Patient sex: M
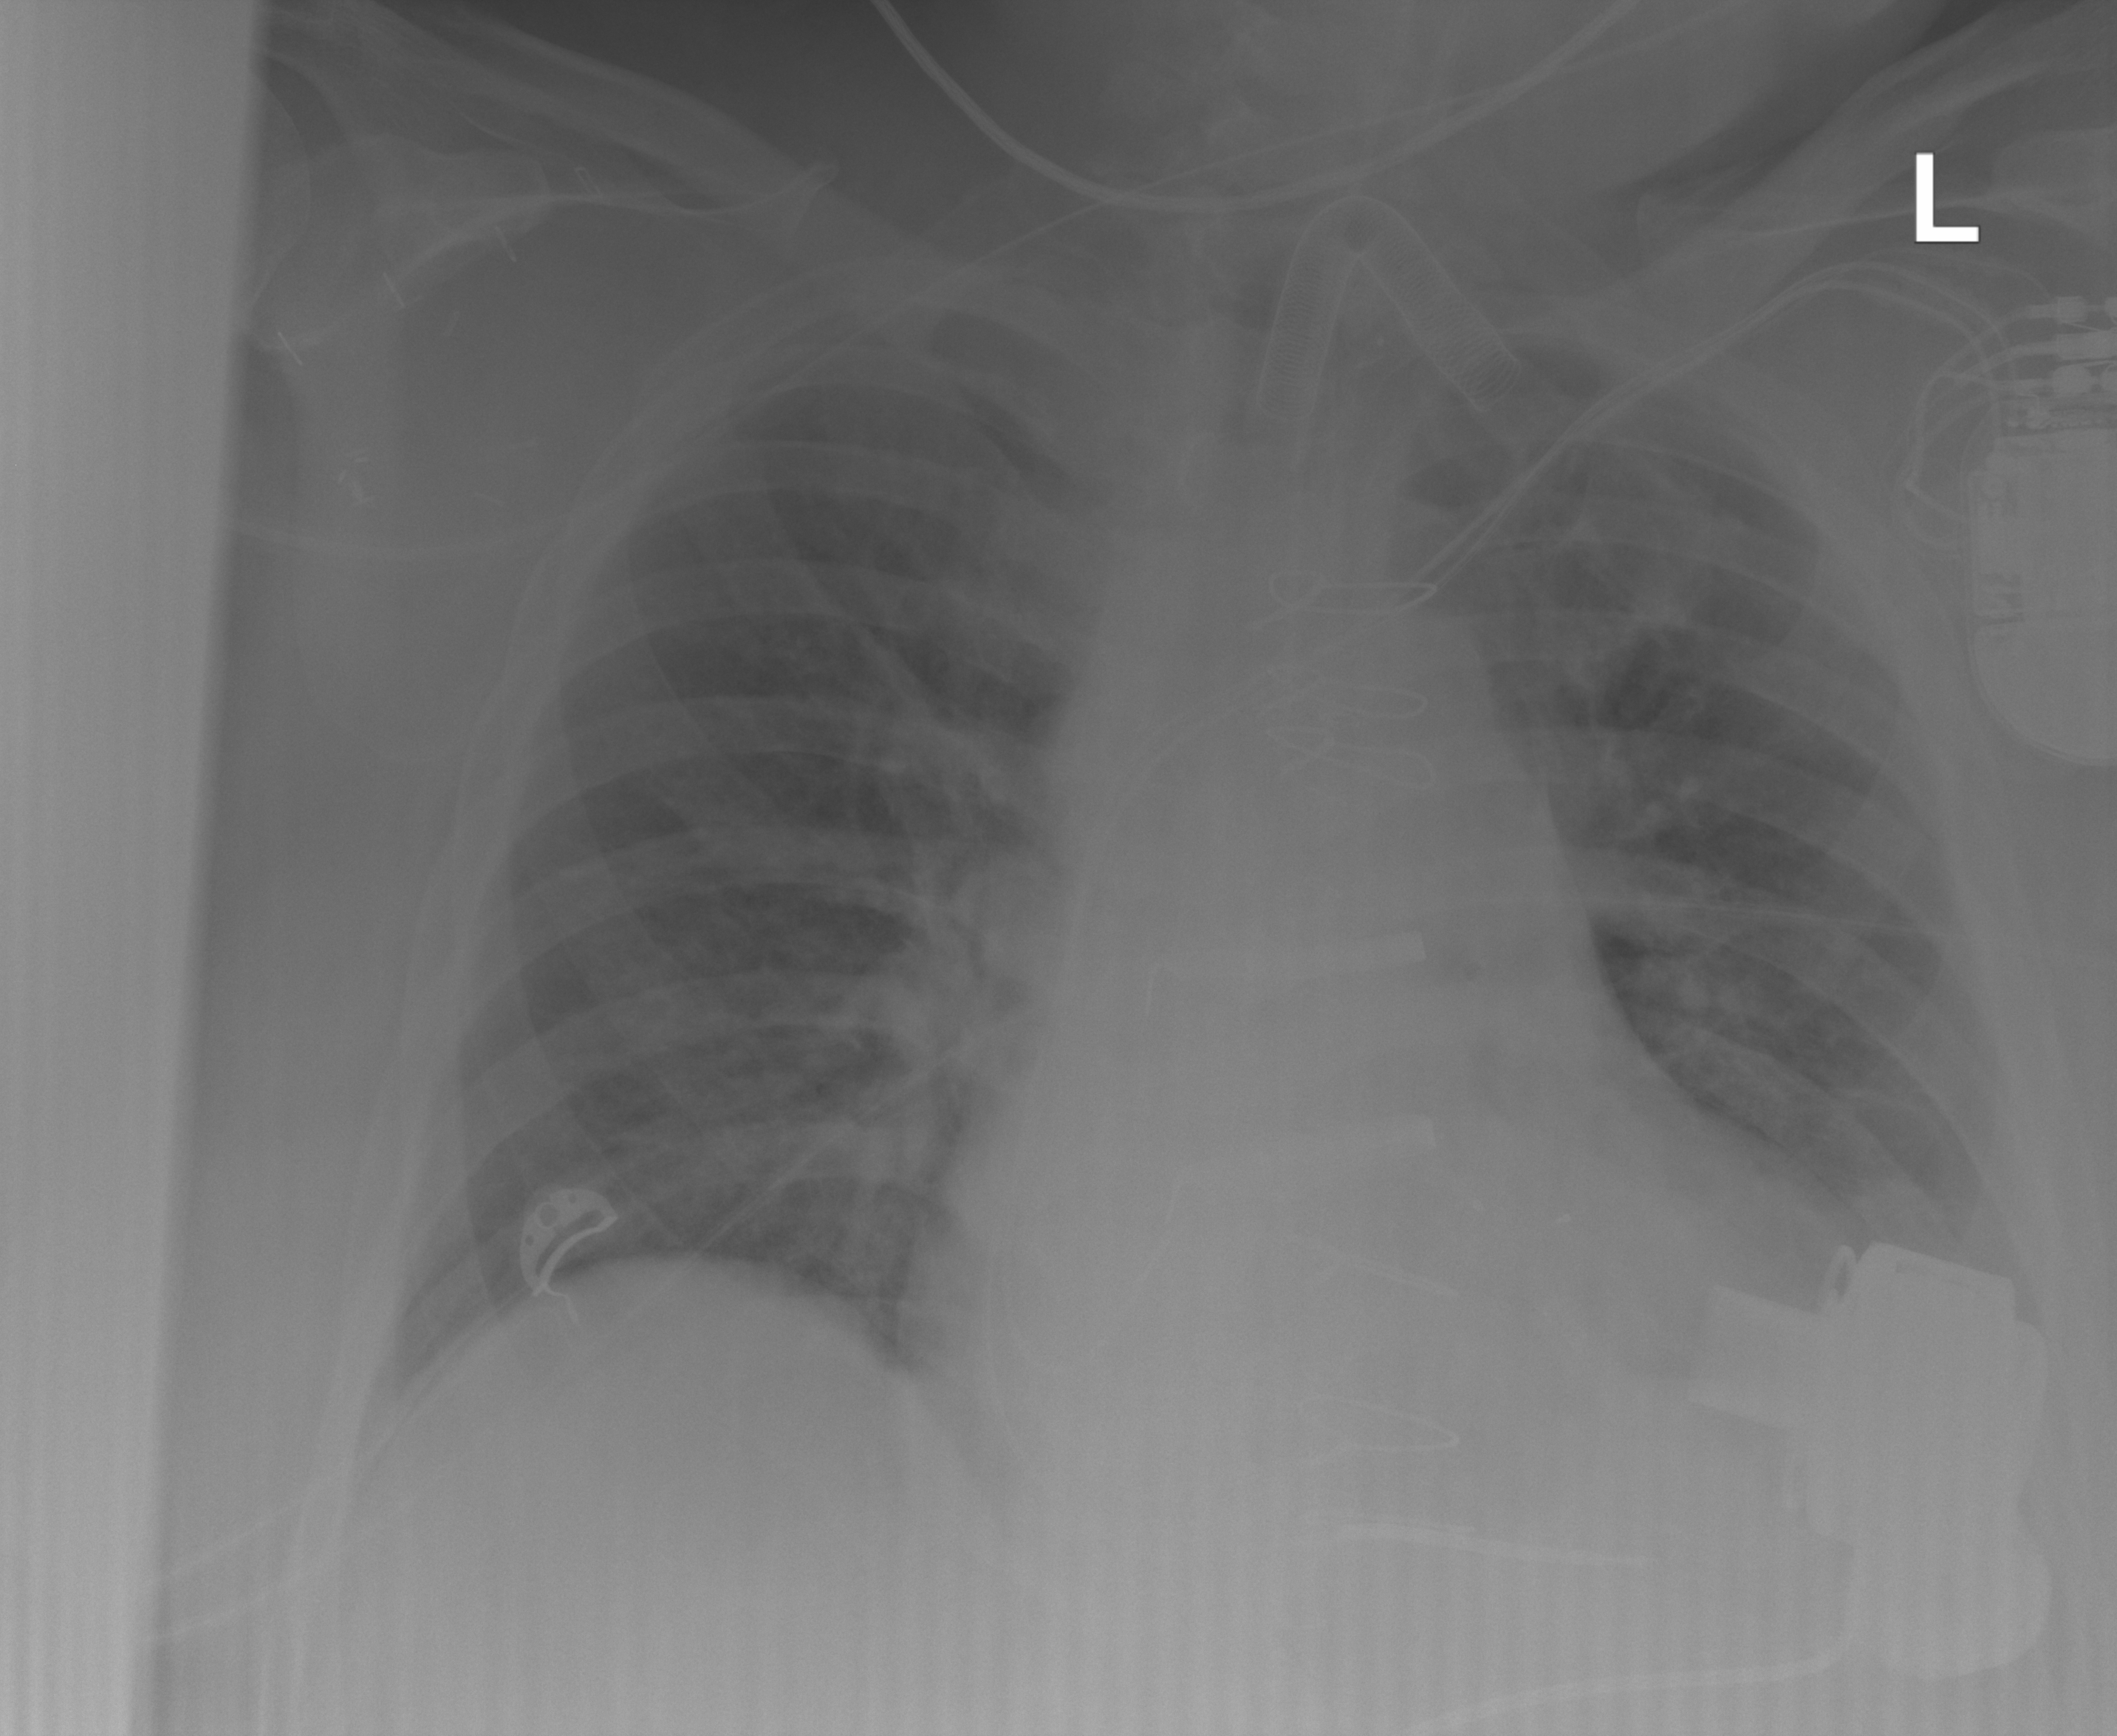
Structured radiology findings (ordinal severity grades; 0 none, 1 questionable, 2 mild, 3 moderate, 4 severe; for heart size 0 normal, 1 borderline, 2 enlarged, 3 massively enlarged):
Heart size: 2
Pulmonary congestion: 2
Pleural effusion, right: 0
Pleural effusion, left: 0
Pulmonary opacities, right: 0
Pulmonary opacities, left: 0
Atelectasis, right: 0
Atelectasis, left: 2